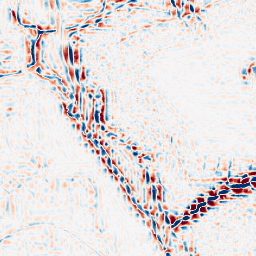
Category: wavelet
Decomposition family: wavelet_reverse_biorthogonal
Decomposition parameters: wavelet: rbio2.4
level: 3
Upsampling method: linear_exact
Upsampling parameters: scale: 8
Upsampling scale: 8